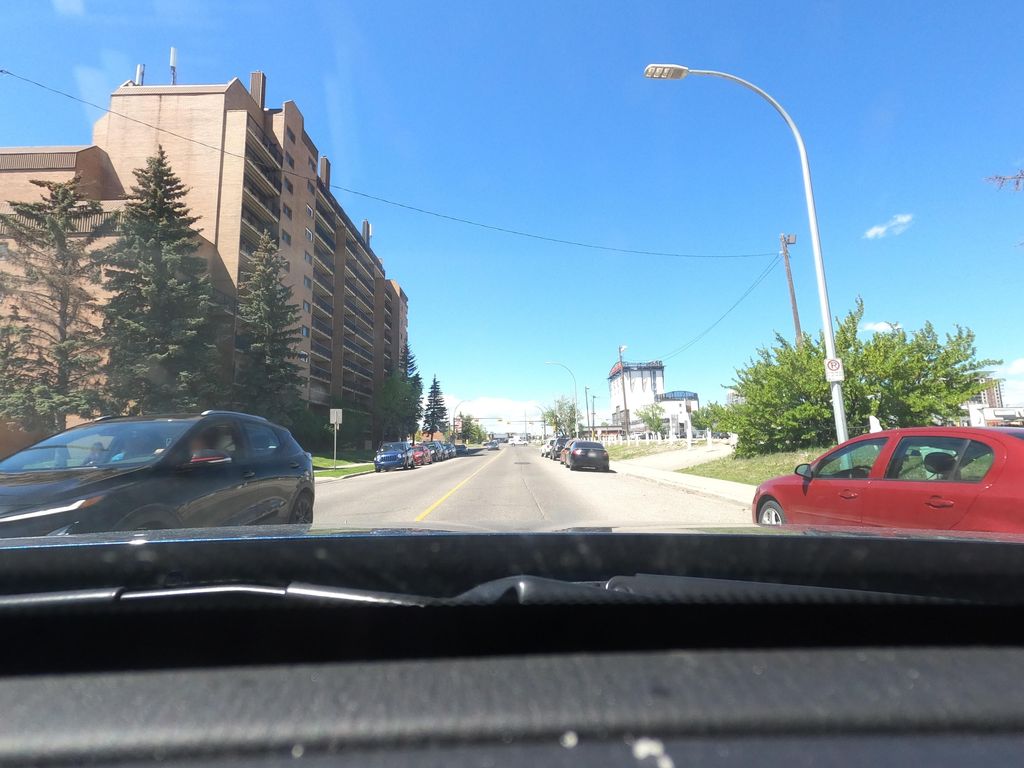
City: calgary